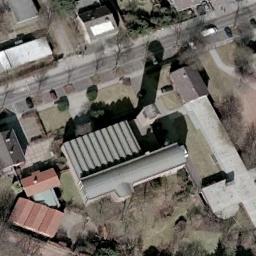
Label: church